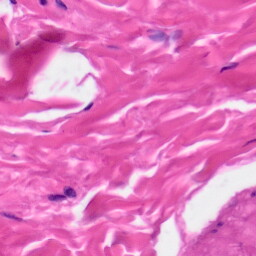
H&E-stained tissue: Skin